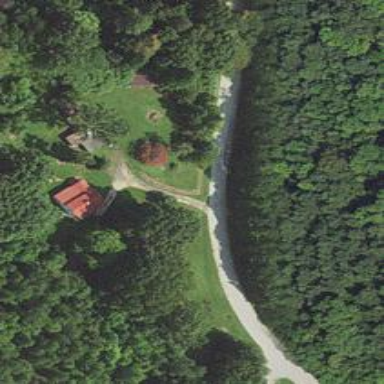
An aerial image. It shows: Driveway leading to service road.